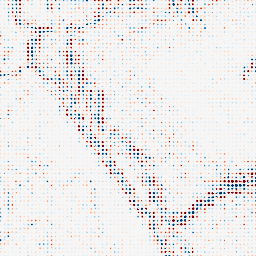
Category: wavelet
Decomposition family: wavelet_reverse_biorthogonal
Decomposition parameters: wavelet: rbio1.3
level: 3
Upsampling method: sinc_blackman
Upsampling parameters: scale: 8
kernel_size: 4
Upsampling scale: 8